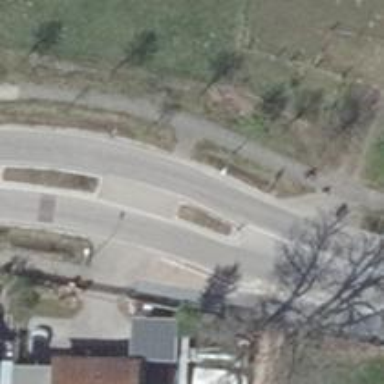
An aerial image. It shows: Secondary road with asphalt surface featuring chicane for traffic calming.